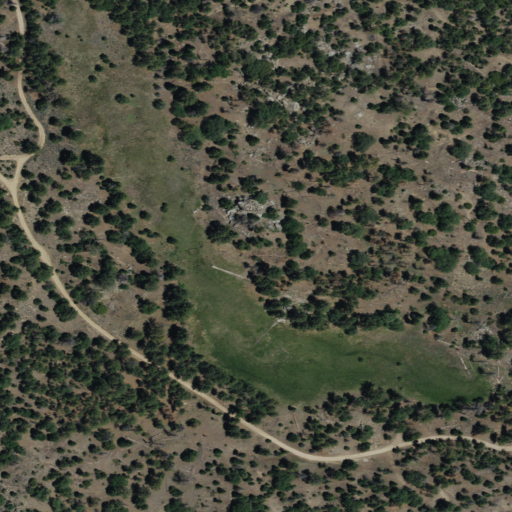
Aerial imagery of plain(s) in California named Grouse Meadow containing evergreen forest and shrub